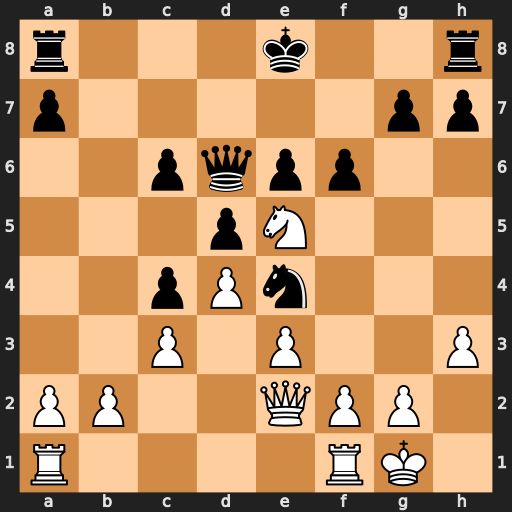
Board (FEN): r3k2r/p5pp/2pqpp2/3pN3/2pPn3/2P1P2P/PP2QPP1/R4RK1
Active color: w
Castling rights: kq
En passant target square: -
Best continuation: Qh5+ g6 Nxg6 hxg6 Qxh8+